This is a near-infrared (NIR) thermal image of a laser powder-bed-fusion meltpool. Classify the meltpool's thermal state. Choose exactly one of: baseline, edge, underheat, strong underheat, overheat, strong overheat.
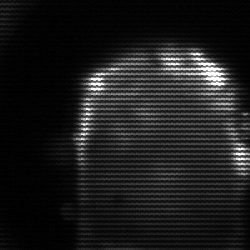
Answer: baseline